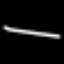
Label: line